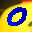
Label: 0